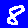
Digit: 8